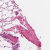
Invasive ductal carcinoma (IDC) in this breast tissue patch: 0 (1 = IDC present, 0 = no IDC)